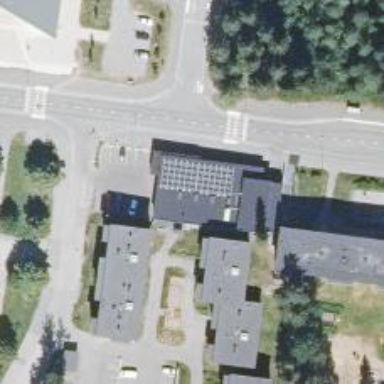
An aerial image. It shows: Convenience shop.